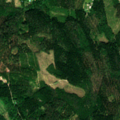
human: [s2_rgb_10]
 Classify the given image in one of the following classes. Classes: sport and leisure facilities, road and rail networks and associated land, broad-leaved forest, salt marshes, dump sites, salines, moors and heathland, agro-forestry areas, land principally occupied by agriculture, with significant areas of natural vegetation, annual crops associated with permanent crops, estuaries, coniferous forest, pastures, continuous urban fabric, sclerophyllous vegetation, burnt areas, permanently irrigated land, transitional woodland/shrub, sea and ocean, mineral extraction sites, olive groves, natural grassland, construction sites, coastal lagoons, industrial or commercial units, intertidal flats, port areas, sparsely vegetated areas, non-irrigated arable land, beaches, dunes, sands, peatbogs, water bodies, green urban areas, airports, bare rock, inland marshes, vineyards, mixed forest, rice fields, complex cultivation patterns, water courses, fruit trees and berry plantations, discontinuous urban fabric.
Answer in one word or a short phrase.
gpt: broad-leaved forest, coniferous forest, mixed forest, transitional woodland/shrub